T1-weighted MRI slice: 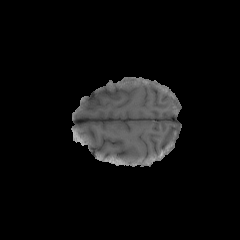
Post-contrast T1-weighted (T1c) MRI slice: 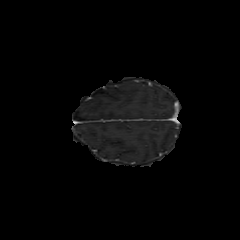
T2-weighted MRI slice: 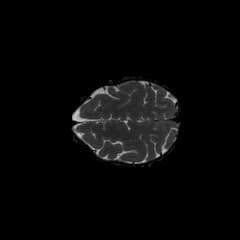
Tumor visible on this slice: no